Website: macys
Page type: billing-address
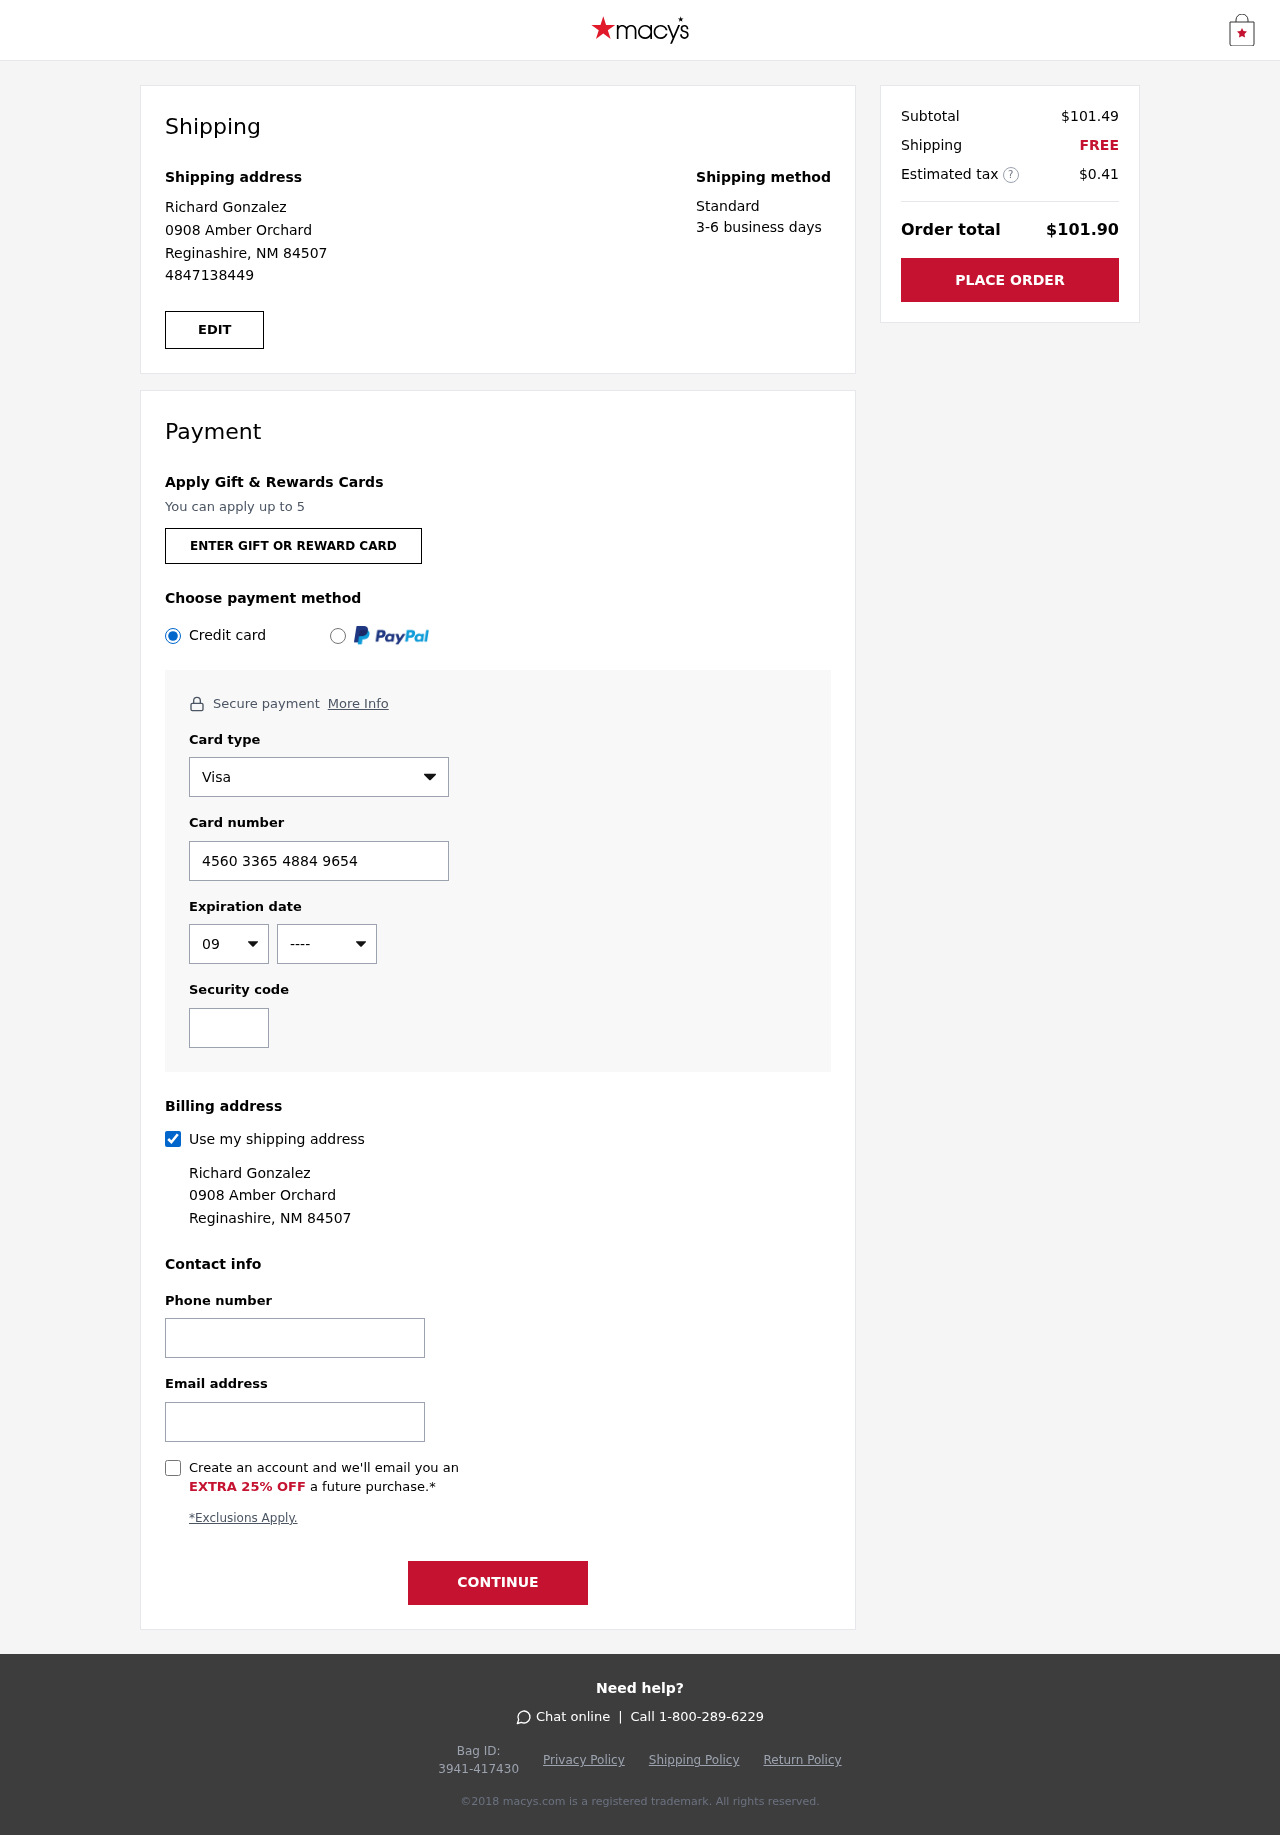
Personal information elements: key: PII_CARD_CVV
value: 816
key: PII_CARD_EXPIRY_MONTH
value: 09
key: PII_CARD_EXPIRY_YEAR
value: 26
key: PII_CARD_NUMBER
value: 4560 3365 4884 9654
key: PII_CARD_TYPE
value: Visa
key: PII_EMAIL
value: richardgonzalez@yahoo.com
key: PII_FULLNAME
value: Richard Gonzalez
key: PII_PHONE
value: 4847138449
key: PII_STREET
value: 0908 Amber Orchard
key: PII_CITY_STATE_ZIP
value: Reginashire, NM 84507
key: PII_FIRSTNAME
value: Richard
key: PII_LASTNAME
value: Gonzalez
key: PII_FULLNAME2
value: Richard Gonzalez
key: PII_FULLNAME3
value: Richard Gonzalez
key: PII_FIRSTNAME2
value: Richard
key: PII_FIRSTNAME3
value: Richard
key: PII_LASTNAME2
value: Gonzalez
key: PII_LASTNAME3
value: Gonzalez
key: PII_FIRSTNAME_DERIVED
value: Richard
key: PII_LASTNAME_DERIVED
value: Gonzalez
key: PII_FULLNAME_DERIVED
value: Richard Gonzalez
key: PII_NAME_FULL_DERIVED
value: Richard Gonzalez
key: PII_STREET2
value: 0908 Amber Orchard
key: PII_PHONE2
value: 4847138449
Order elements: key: ORDER_SUBTOTAL
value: $101.49
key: ORDER_SHIPPING_COST
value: FREE
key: ORDER_TAX
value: $0.41
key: ORDER_TOTAL
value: $101.90